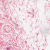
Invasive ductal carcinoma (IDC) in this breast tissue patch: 0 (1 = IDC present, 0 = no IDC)